Question: I'm having trouble with the table in html.
I included within a with the id #middlebody an Iframe that follows the form's size and a table which contains a single row, which has text and an input with an image on it.
'''
<div id='middlebody'>
<iframe src="" frameborder = 1 name="MrIframe"><p>Your browser does not support iframes.</p></iframe>
<table border = '3' cellspacing = "0">
<tr>
<td><b> INTERACTIVE DATABASE </b><br><a href='' target='MrIframe'><input type="image" src='Resources/Picture1.png' width=100 height =100 id ='interactive'></a></td>
<td><b> ADMINISTRATIVE PERFORMANCE </b><br><a href='' target='MrIframe'><input type="image" src='Resources/Picture6.png' width=100 height =100 id ='administrative'></a></td>
<td><b> ECONOMIC PERFORMANCE </b><br><a href='' target='MrIframe'><input type="image" src='Resources/Picture5.png' width=100 height =100 id ='economic'></a></td>
<td><b> SECTORAL PERFORMANCE </b><br><a href='' target='MrIframe'><input type="image" src='Resources/Picture2.png' width=100 height =100 id ='sectoral'></a></td>
<td><b> SOCIAL PERFORMANCE </b><br><a href='' target='MrIframe'><input type="image" src='Resources/Picture3.png' width=100 height =100 id ='social'></a></td>
<td><b> ENVIRONMENTAL PERFORMANCE </b><br><a href='' target='MrIframe'><input type="image" src='Resources/Picture4.png' width=100 height =100 id ='environmental'></a></td>
</tr>
</table>
</div>
'''
This is my CSS setup for my elements:
'''
#middlebody
{
position: fixed;
left : 160px;
top: 80px;
display: block;
border: None;
width : 100%;
Height : 100%;
}
Iframe
{
display: block;
border: None;
width : 70%;
Height : 54%;
}
table
{
border-collapse: collapse;
border-spacing: 0px;
}
td
{
padding: 0;
font-size: 100%;
text-align: center;
}
'''
If you are going to test my code, you will notice that there's still a margin between the items in my table items.
why is that? I've tried padding=0, border collapse, border spacing, but it doesn't seem to work
How can I make it so that the extra margin between cell items doesn't appear anymore, even when the text in it are of different lengths?
Any help is dearly appreciated.
here is a screenshot. What I would like is to remove the extra spaces between dt elements in the table.

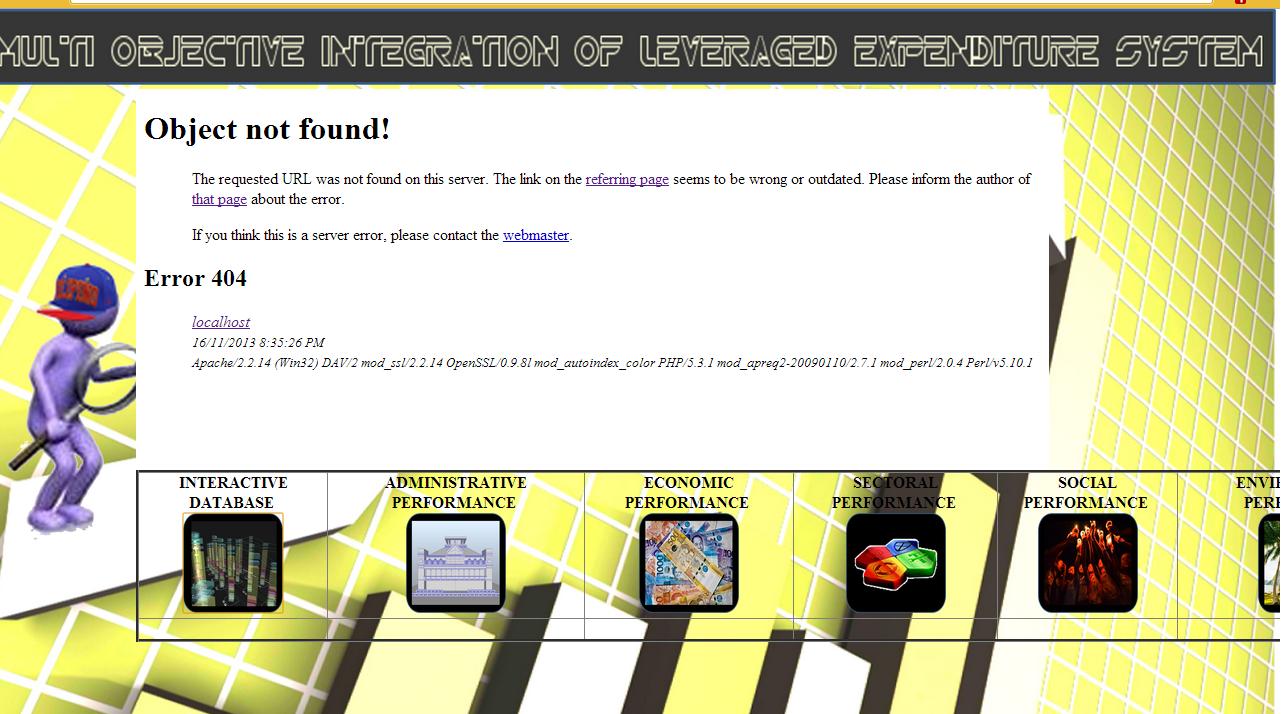
Answer: What do u mean you have a margin? can you show us exactly what you need to remove? it is horizontal space or vertical space that you need to remove?
I think you set the width to 100% so the columns are divided upon the whole width of the screen, try to decrease the 100% to 80% then 60% and see how this affects the outcome